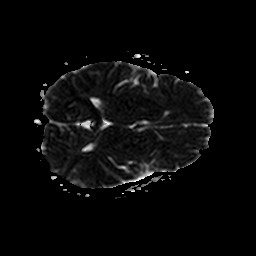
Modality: ADC
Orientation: axial
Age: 39
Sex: female
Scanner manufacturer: philips
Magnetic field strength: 1.5 T
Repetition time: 4.812 s
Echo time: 0.07764 s